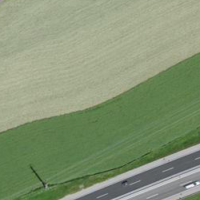
EUNIS habitat code: 57
Species observed at this site:
Milvus milvus
Buteo buteo